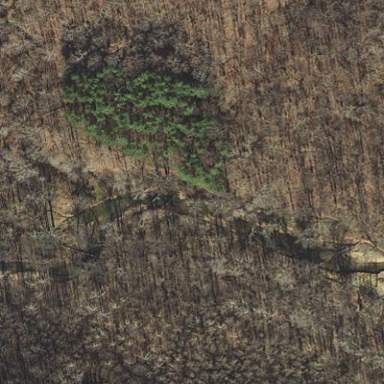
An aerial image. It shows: The tree has evergreen needle-leaved leaves.